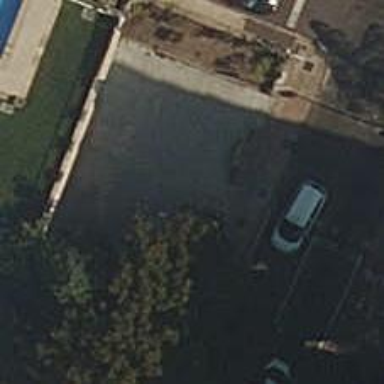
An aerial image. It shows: Cafe.